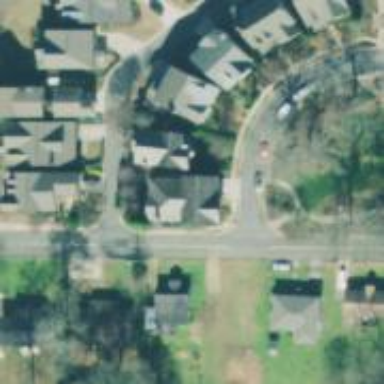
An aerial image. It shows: Residential road with asphalt surface. There is sidewalk on the left side.